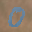
Label: 0